Interaction volume radius: 10 \u00c5
Interaction volume height: 30 \u00c5
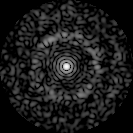
Disorder parameter: 0.8418